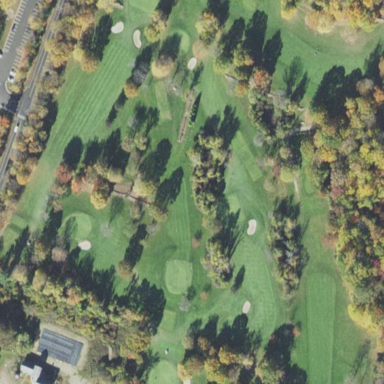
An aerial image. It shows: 9-hole golf course in the leisure land.